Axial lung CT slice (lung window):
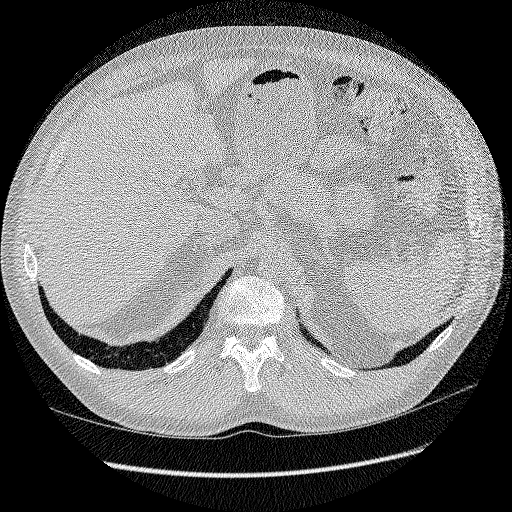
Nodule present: no